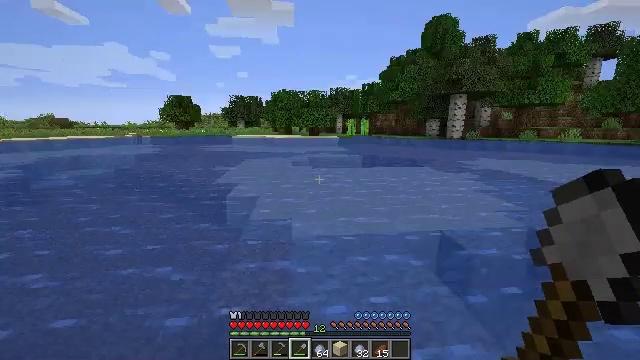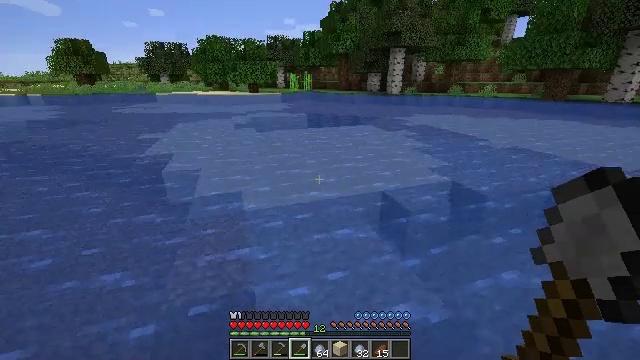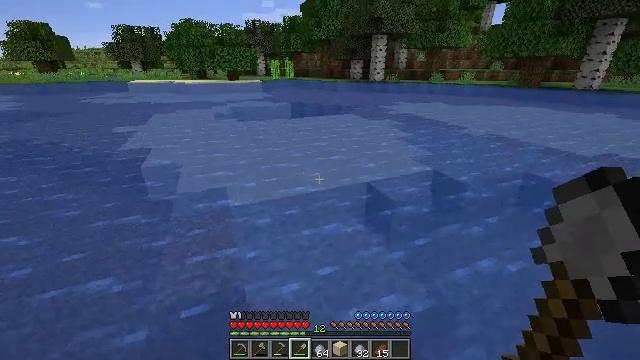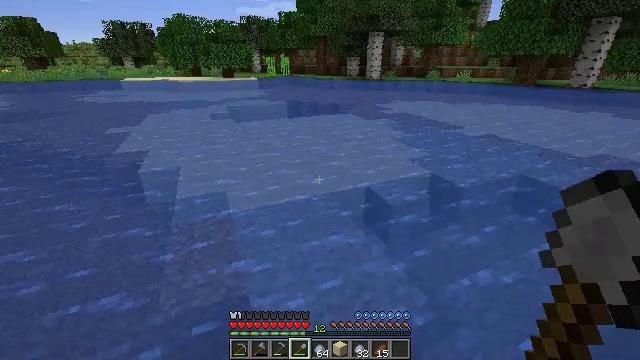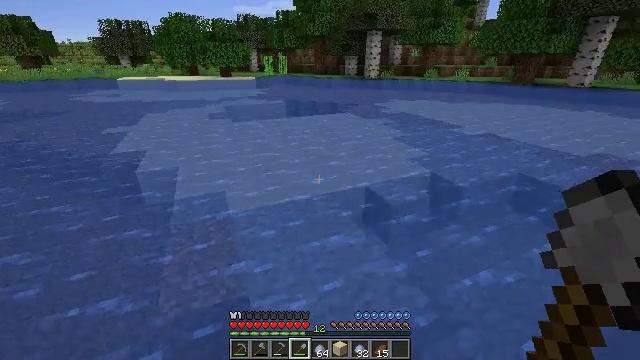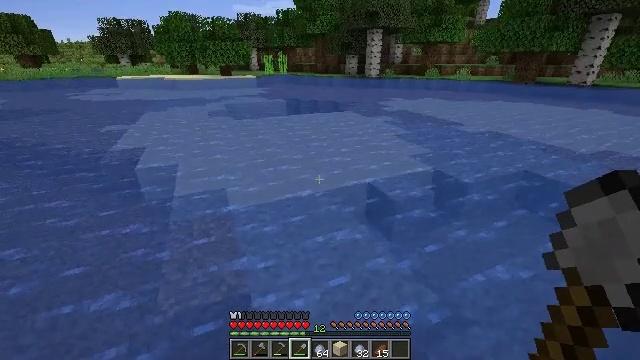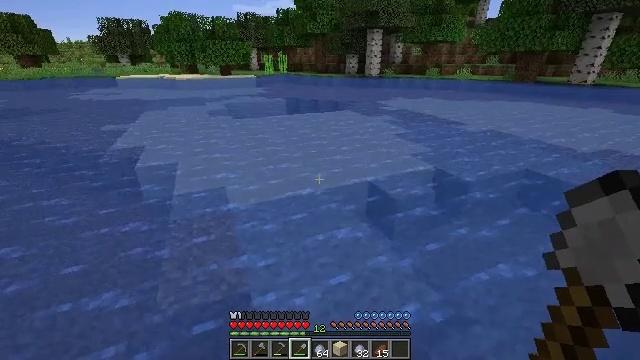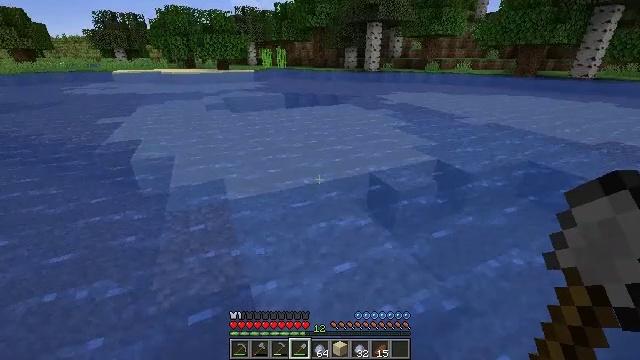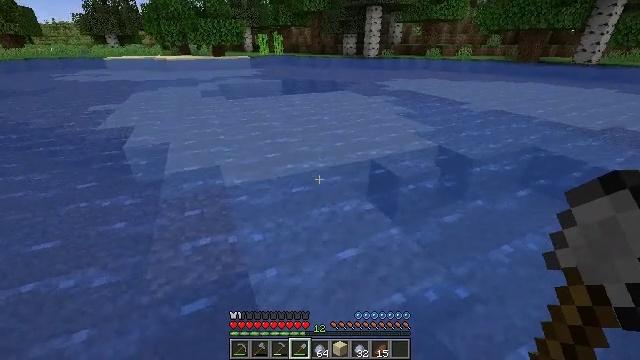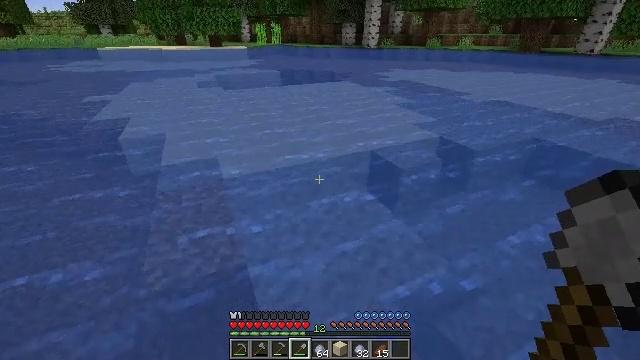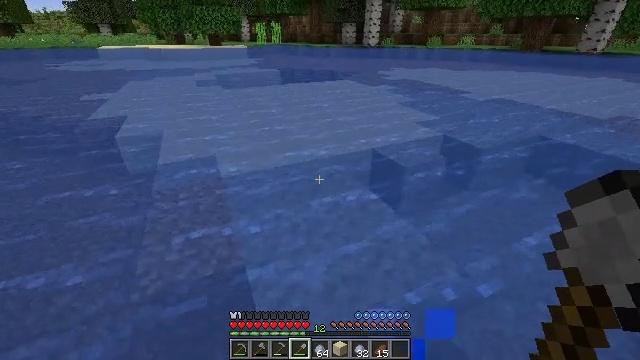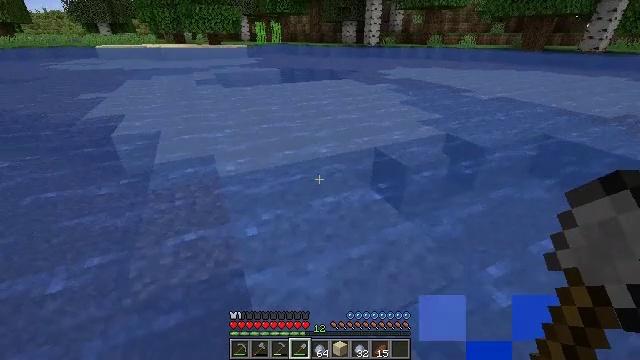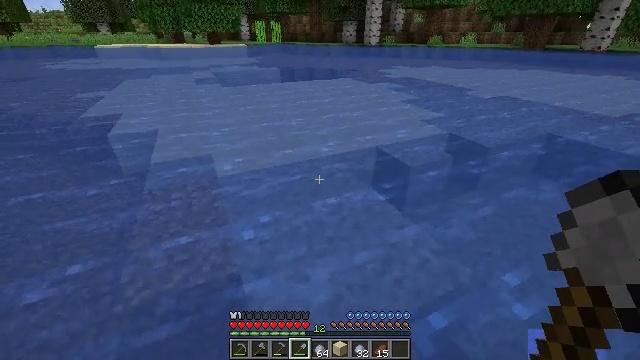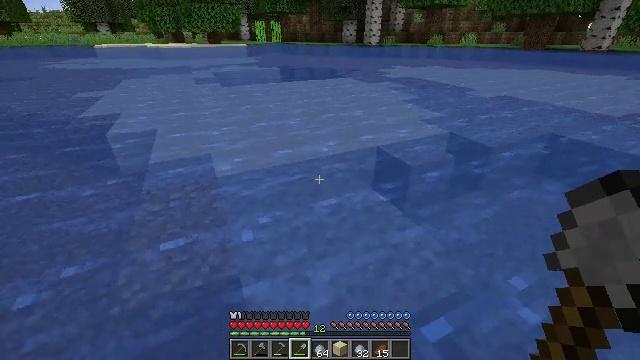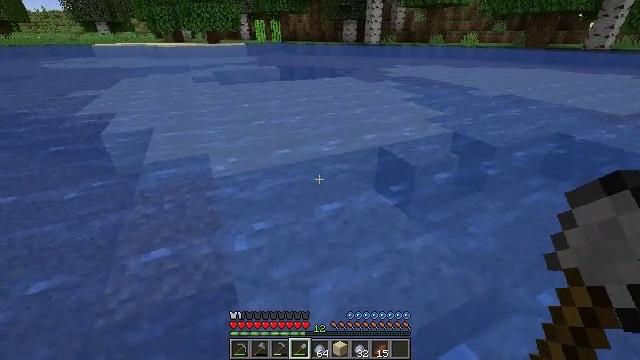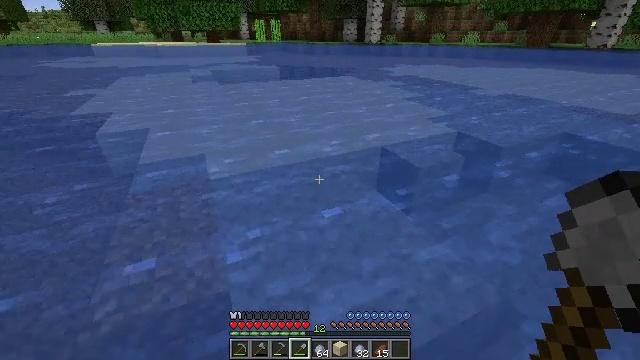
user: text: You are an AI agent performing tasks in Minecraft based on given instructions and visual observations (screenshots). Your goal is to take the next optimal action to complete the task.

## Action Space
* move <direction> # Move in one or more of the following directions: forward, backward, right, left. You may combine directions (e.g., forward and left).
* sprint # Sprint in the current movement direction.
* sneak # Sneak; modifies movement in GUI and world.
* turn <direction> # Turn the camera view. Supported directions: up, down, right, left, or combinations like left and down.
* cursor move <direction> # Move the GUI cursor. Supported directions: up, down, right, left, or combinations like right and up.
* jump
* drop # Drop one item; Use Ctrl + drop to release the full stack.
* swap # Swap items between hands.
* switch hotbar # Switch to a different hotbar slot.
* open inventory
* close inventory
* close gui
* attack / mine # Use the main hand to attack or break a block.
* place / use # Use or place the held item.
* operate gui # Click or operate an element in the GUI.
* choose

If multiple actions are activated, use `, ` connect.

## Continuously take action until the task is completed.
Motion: motion action
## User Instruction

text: Break the clay block to collect it.
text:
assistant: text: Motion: turn right and down, jump
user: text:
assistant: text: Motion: turn right and down, jump
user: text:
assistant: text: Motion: move forward, jump
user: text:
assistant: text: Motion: move forward, jump
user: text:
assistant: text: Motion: move forward, jump
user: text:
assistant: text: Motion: move forward, jump
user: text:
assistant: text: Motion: move forward, jump
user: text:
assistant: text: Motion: move forward, turn down
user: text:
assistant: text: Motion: move forward, turn down
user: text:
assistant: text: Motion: move forward
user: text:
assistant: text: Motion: move forward
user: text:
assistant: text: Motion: move forward
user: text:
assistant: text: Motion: move forward
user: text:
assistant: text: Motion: move forward
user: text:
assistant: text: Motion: move forward
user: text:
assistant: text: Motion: move forward
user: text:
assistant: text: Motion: move forward
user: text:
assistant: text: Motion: move forward
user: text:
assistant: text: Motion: move forward
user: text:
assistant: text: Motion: move forward, turn right
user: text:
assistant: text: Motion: move forward, turn right and down
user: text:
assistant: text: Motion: move forward and move right
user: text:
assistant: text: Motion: move forward and move right, jump
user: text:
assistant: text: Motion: move forward and move right, jump
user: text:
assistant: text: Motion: move forward and move right, turn down, jump
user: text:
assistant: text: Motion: move forward and move right, turn down, jump
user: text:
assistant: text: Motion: move forward and move right, turn down, jump
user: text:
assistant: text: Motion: move forward and move right, turn down, jump
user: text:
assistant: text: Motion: move forward and move right, turn down, jump
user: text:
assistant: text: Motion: move forward and move right, turn down, jump